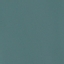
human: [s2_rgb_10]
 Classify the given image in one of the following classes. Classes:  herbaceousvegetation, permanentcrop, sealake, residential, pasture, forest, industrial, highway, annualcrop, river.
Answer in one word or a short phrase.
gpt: SeaLake